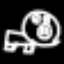
Label: fork